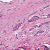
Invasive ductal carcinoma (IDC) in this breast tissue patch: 1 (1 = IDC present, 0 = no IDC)